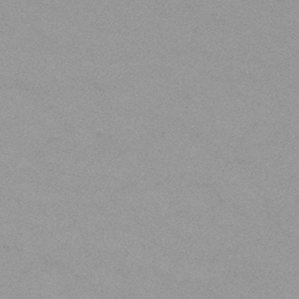
Label: frost